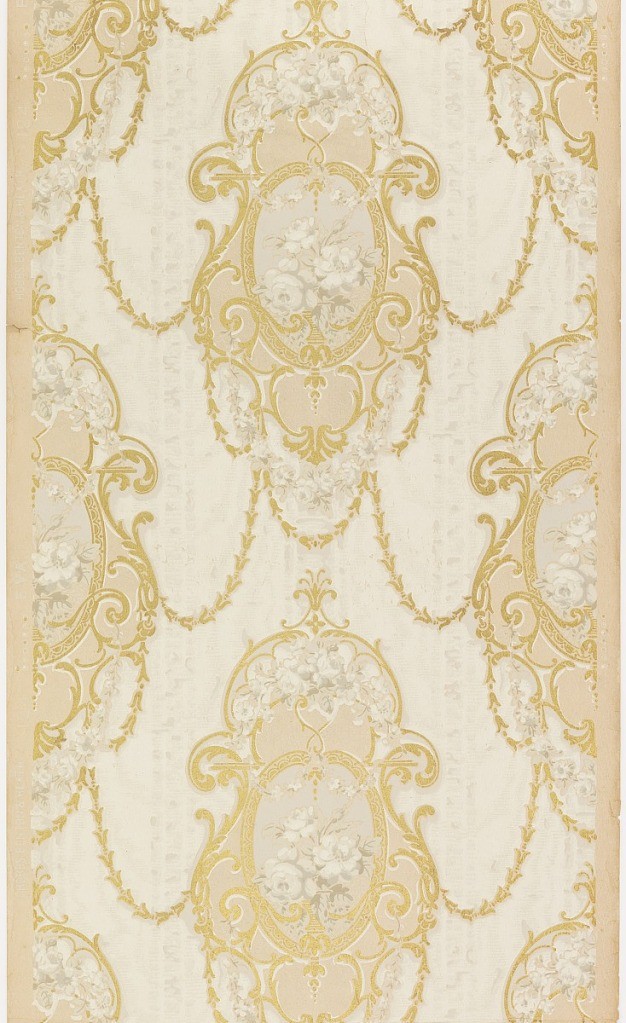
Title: Sidewall
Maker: Hobbs, Benton & Heath, Hoboken, New Jersey
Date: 1905–1915
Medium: Machine-printed paper, textured, liquid mica
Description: Floral bouquet in medallion. Medallions are connected by swags. Printed in metallic gold and grisaille on a ribbon-stripe or moire blue-gray background.